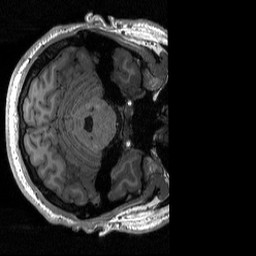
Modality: T1w
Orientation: axial
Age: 22
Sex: male
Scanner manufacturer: siemens
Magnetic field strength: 3 T
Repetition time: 2.3 s
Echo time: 0.00298 s